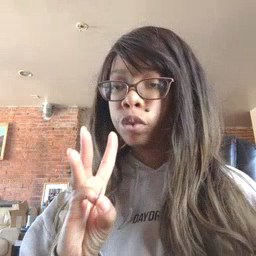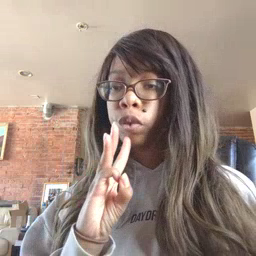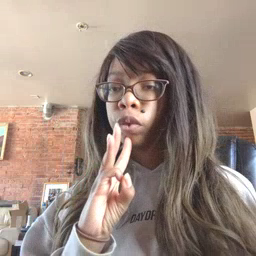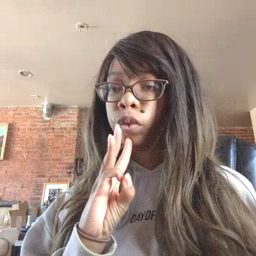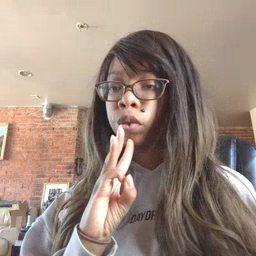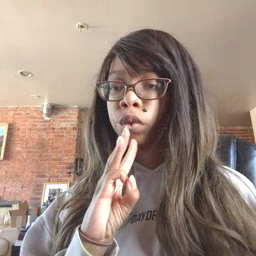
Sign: water